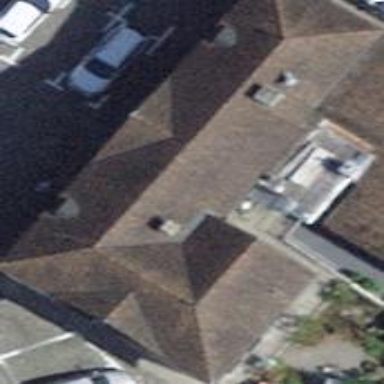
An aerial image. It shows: Building with hipped roof.